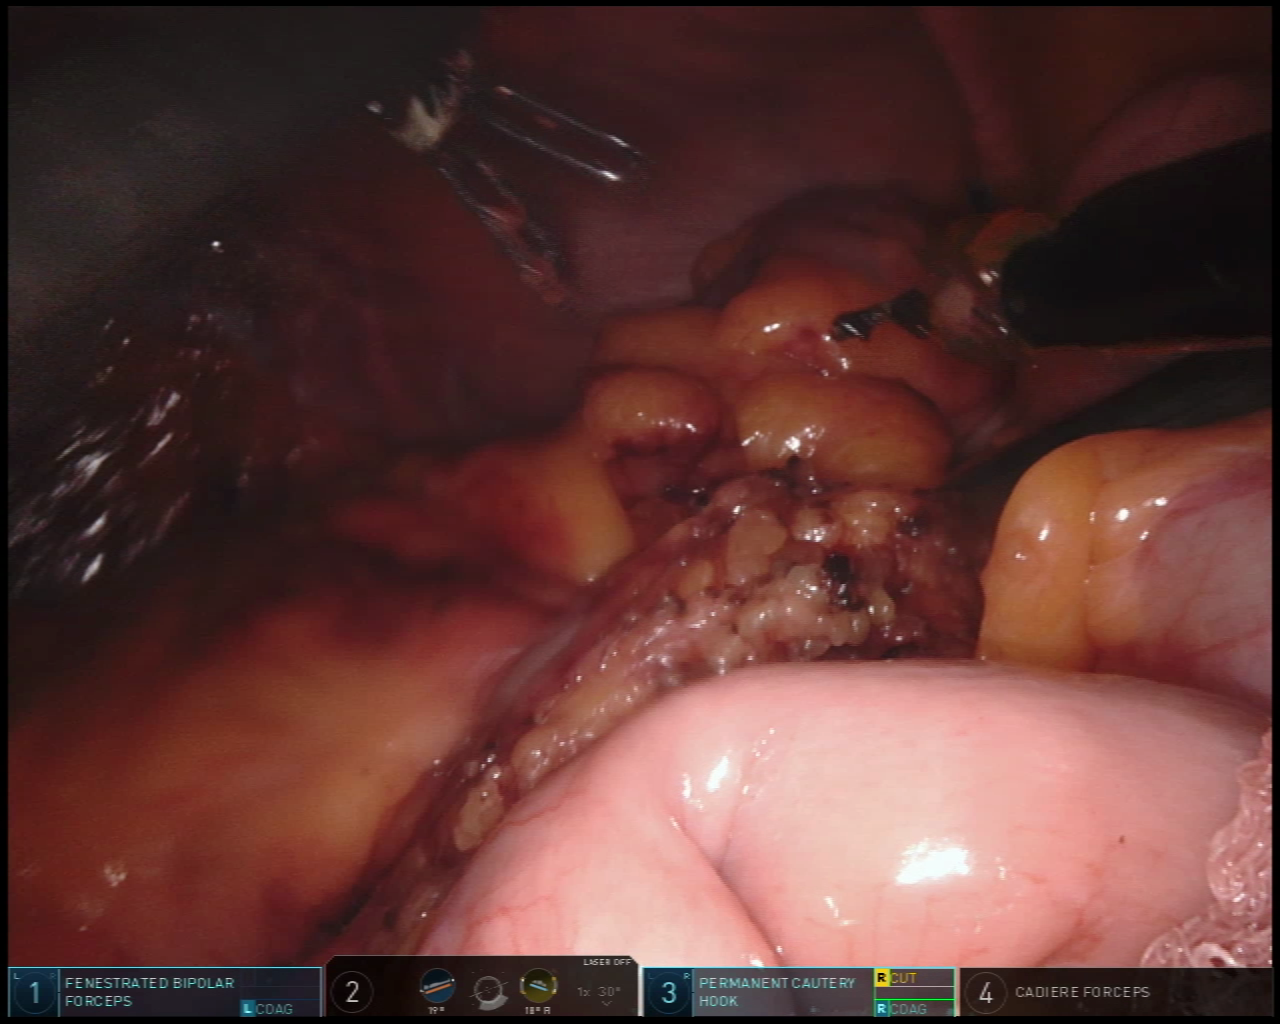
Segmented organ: small_intestine
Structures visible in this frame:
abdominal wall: yes
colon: no
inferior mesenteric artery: no
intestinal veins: no
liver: no
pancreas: no
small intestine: yes
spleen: no
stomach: no
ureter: no
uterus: no
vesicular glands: no